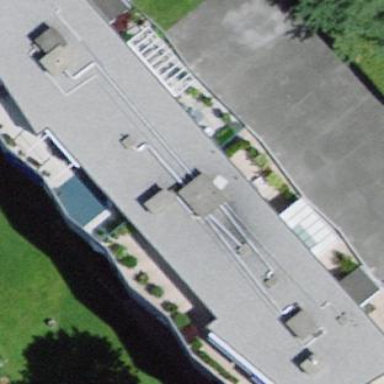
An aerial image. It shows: Flat-roofed apartment building.